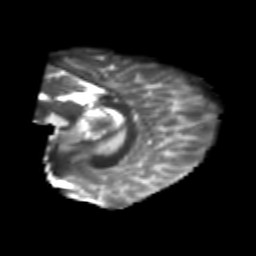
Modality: T2w
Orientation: sagittal
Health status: healthy
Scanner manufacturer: philips
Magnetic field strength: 3 T
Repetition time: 6.964 s
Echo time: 0.092 s